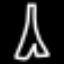
Label: The Eiffel Tower